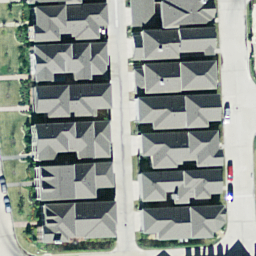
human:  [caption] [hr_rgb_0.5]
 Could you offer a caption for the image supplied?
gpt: This is a dense residential area .

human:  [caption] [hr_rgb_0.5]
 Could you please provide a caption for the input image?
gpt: There are lots of houses arranged neatly and some roads go through them .

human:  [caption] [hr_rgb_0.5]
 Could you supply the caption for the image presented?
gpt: Lots of houses arranged neatly and some roads go through them .

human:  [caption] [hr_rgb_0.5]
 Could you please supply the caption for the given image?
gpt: It is a dense residential area with lots of houses arranged neatly and some roads go through them .

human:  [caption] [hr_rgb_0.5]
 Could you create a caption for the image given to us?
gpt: Lots of houses arranged neatly and some roads go through them .